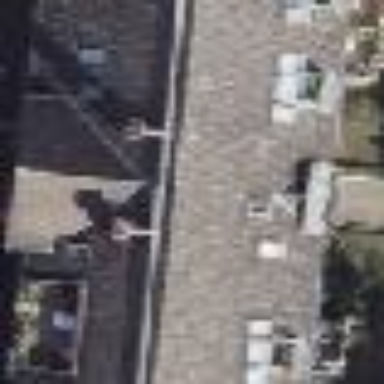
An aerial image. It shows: Gabled roof apartments building.